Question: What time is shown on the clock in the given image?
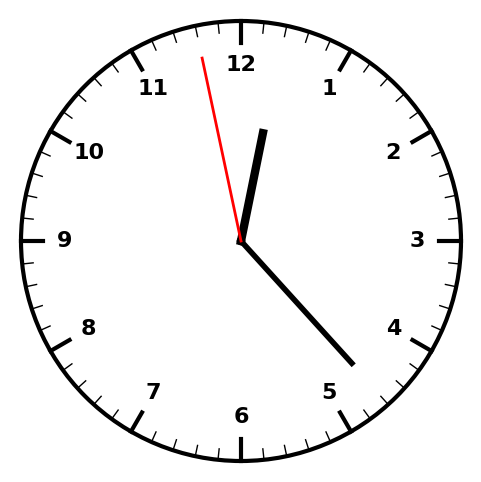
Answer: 12:22:58